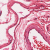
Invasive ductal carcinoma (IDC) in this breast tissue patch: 0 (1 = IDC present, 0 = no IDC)